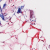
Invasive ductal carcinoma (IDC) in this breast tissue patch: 0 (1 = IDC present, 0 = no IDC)